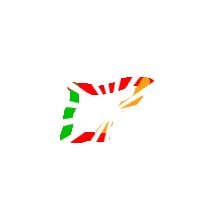
Shape: trapezoid